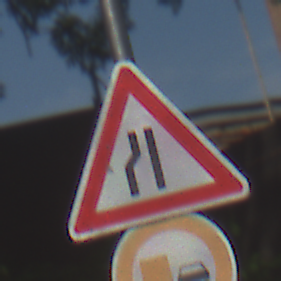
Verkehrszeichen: EinseitigVerengteFahrbahnLinks
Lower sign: UeberholverbotKraftfahrzeuge
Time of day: Midday
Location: Outdoor (Suburban)
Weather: Clear
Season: NotSpecified
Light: Natural